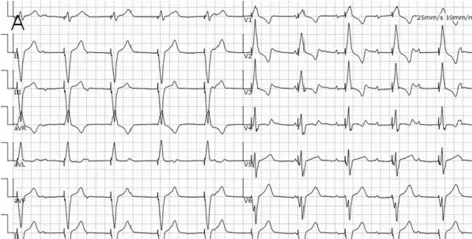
(A) Electrocardiogram (ECG) post temporary pacing. ECG showed P wave was not associated with QRS complex, indicated AV blocked. The axis of pacing QRS showed significant left deviation (-87o). The QRS pattern of V1 with a positive deflection and S wave in final part of V5-V6, showed the tip of temporary lead in the free wall of left ventricle.
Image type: electrography (ekg)